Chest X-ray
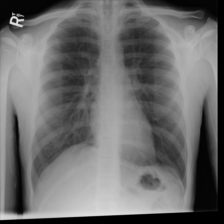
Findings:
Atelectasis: negative
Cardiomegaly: negative
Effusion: negative
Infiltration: negative
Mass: negative
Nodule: negative
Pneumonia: negative
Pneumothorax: negative
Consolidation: negative
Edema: negative
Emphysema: negative
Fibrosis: negative
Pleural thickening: negative
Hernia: negative